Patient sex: M
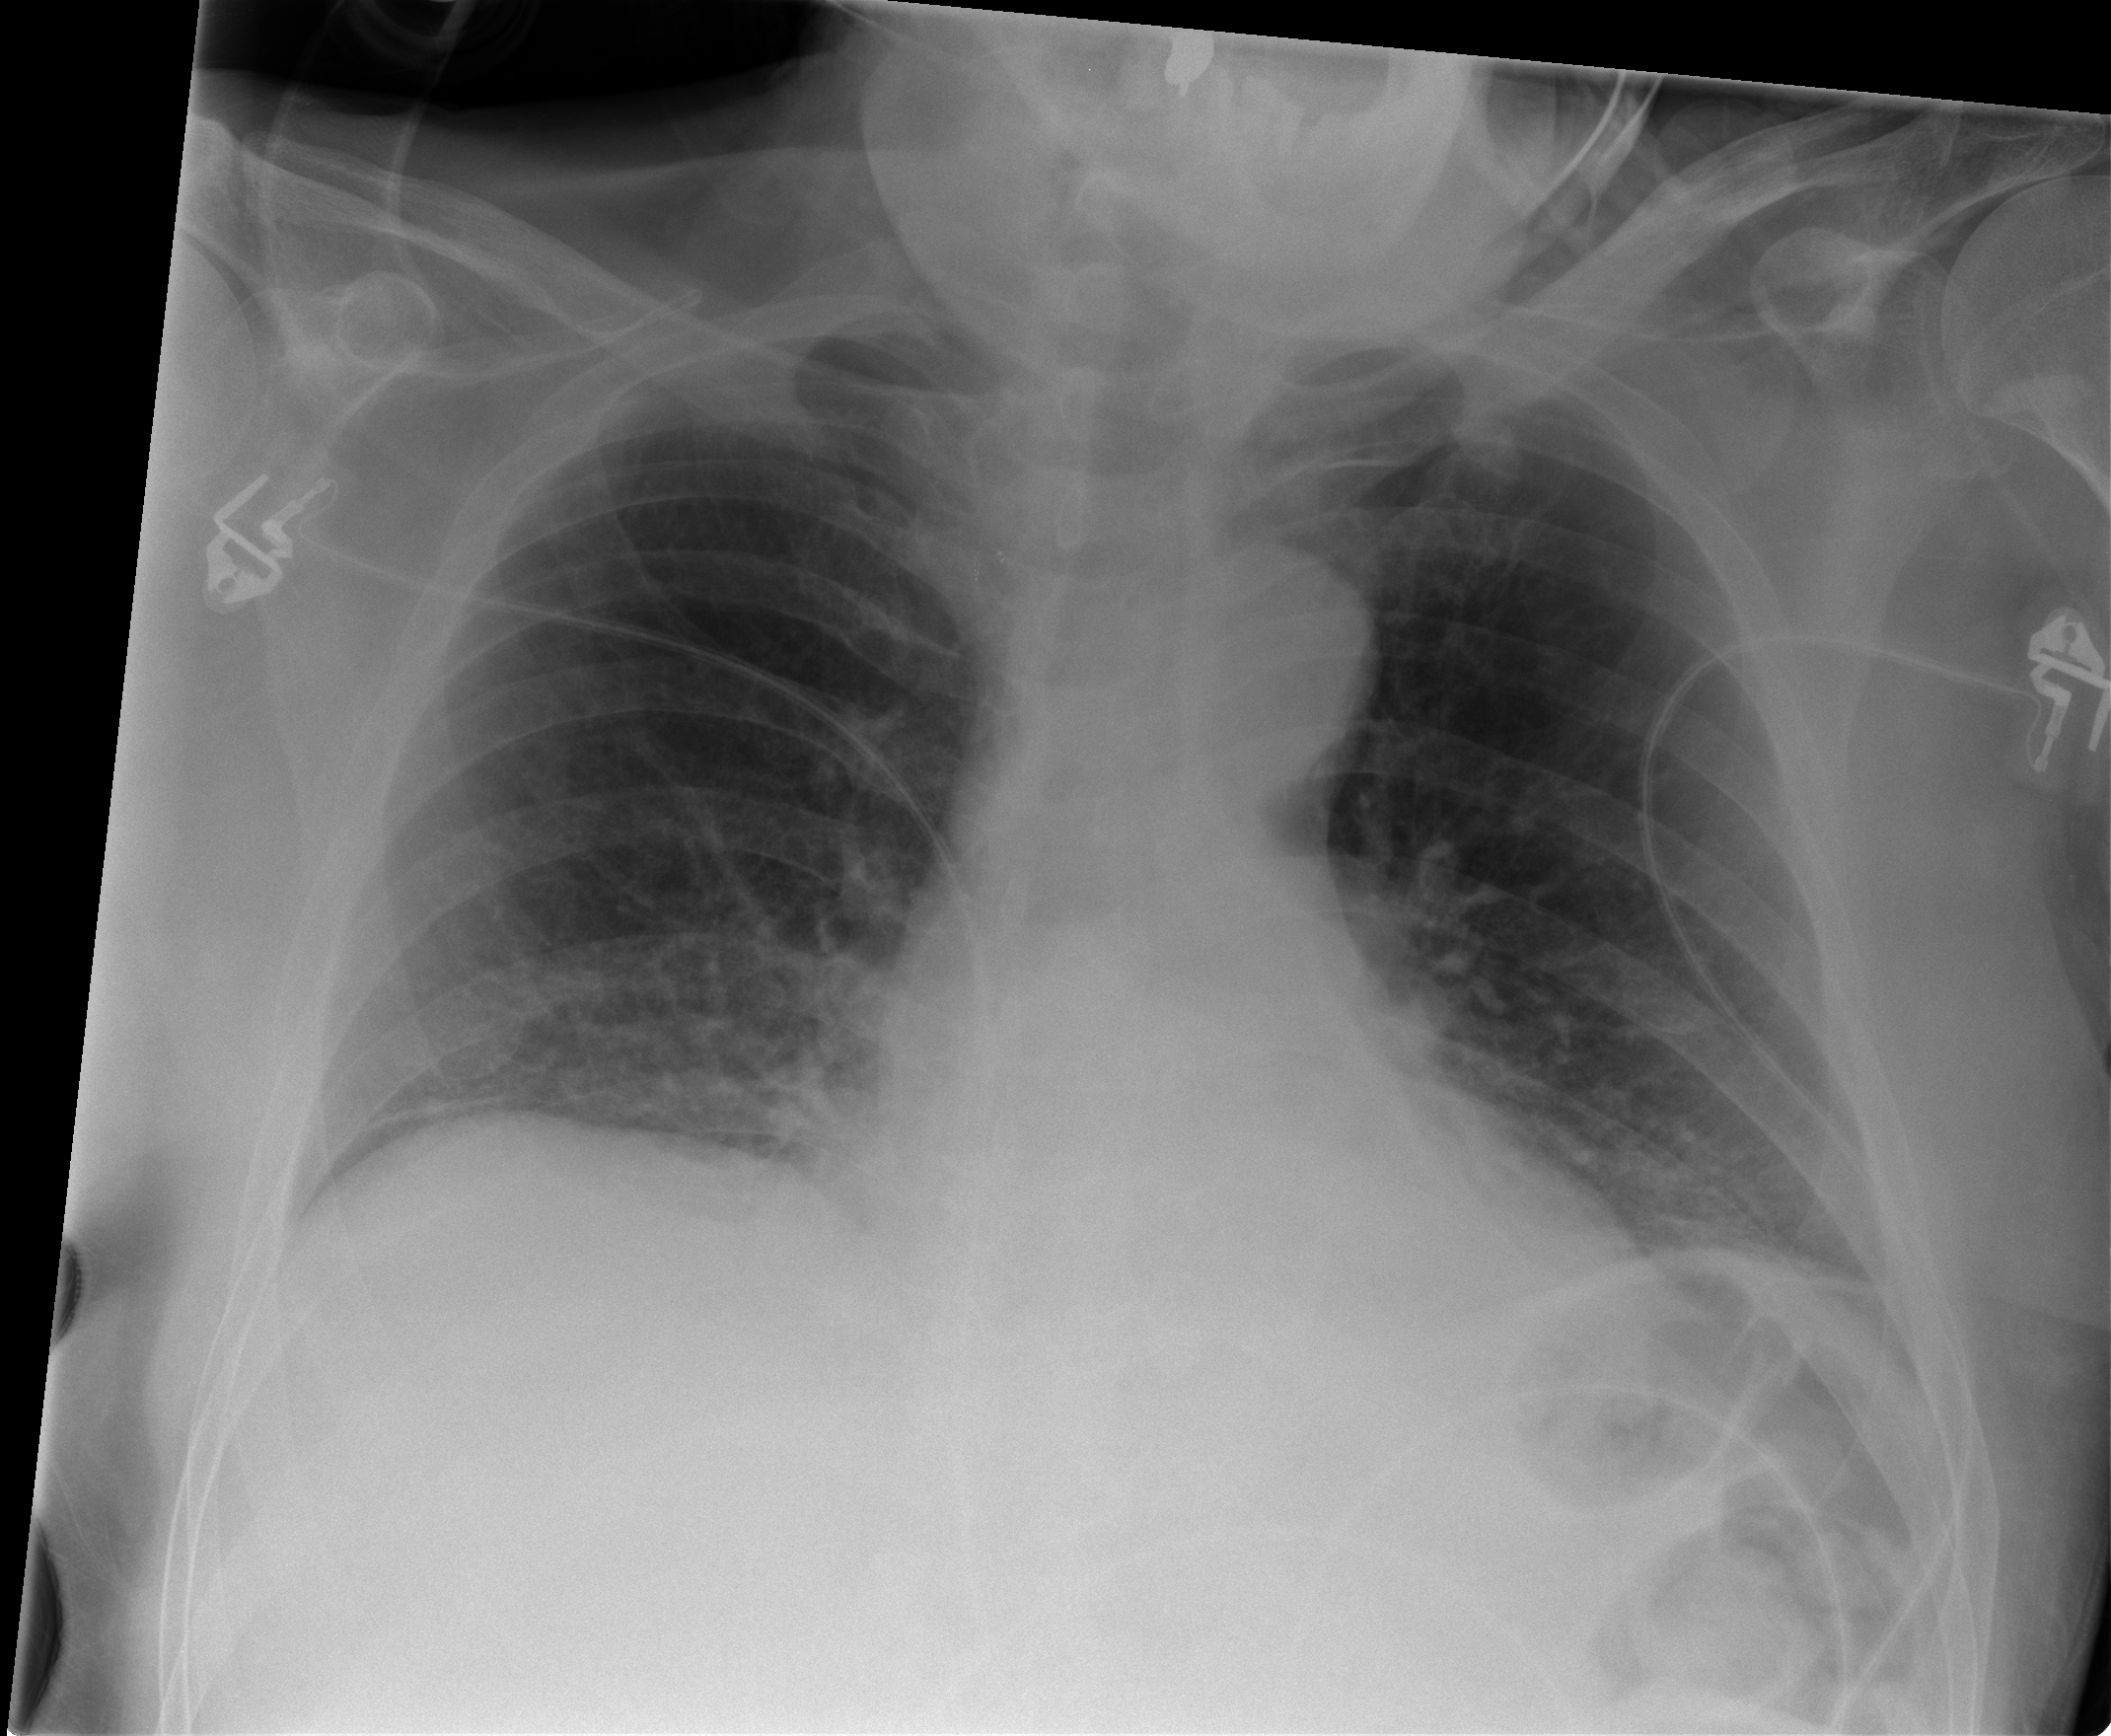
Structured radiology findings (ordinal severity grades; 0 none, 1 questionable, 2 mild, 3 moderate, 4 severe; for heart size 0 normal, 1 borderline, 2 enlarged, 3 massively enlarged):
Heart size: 0
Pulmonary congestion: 1
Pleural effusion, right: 0
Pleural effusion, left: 1
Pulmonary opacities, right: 0
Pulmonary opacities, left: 0
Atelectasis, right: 2
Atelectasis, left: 2